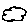
Label: cloud